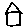
Label: house